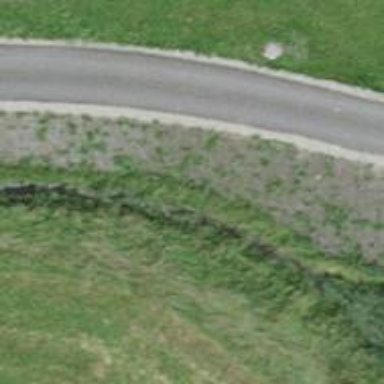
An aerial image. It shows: Ditch in the surroundings.